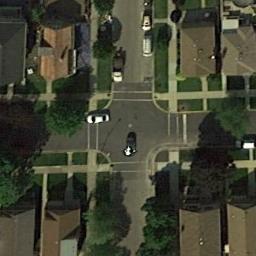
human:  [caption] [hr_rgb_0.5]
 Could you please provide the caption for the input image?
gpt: An intersection with sparse traffic located in a residential area .

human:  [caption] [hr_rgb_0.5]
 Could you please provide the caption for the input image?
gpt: There are several vehicles on the road at the intersection, And there are many houses with brown roofs and many trees around the intersection .

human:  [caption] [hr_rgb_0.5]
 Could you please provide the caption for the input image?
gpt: There is a red house near the crossroads .

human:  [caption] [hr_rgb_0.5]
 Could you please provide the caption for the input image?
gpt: There are many buildings of different shapes and sizes beside the intersection .

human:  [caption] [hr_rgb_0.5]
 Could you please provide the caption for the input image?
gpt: There are some brown buildings and green trees around the intersection .